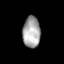
Tissue: skin
Cell type: Epithelial cells
Senescence score: 0.2782
Nuclear area (px): 536
Mean DAPI intensity: 167.379